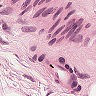
Metastatic tissue present: no